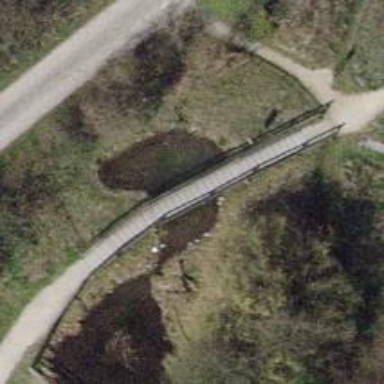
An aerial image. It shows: Path leading to bridge.